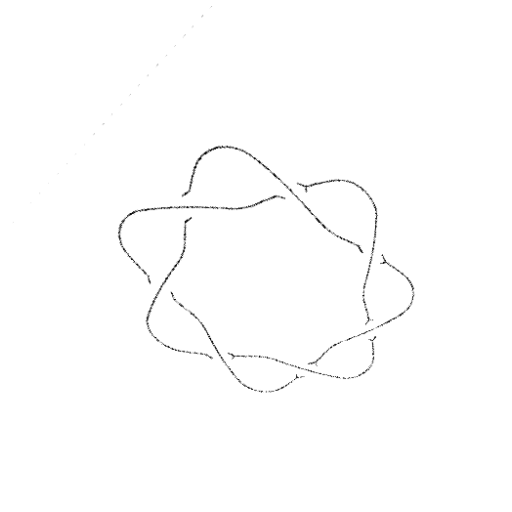
Crossing number: 7